Field crop: maize
Growth stage: 2
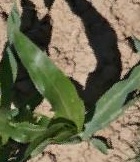
Species: maize